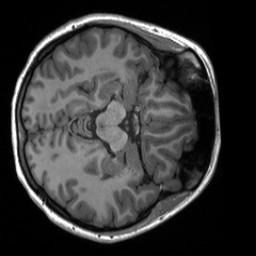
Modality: T1w
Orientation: axial
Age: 21
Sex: female
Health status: healthy
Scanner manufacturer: siemens
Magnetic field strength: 3 T
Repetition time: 2 s
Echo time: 0.00232 s